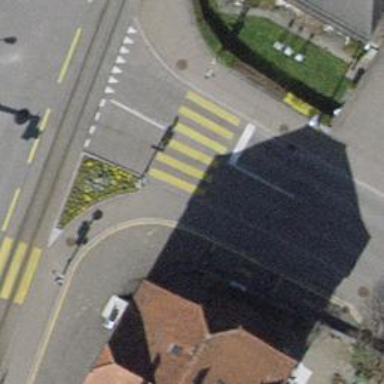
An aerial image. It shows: Road crossing with traffic signals.